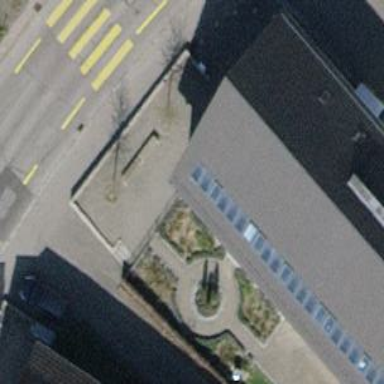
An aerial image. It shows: Concrete bench.